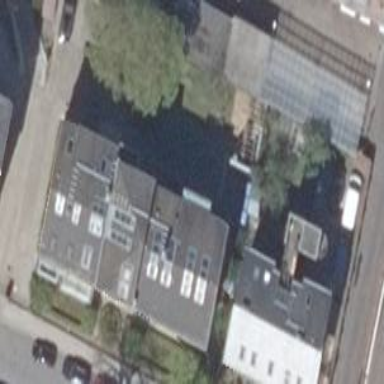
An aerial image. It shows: Historic gabled roof building with apartments.